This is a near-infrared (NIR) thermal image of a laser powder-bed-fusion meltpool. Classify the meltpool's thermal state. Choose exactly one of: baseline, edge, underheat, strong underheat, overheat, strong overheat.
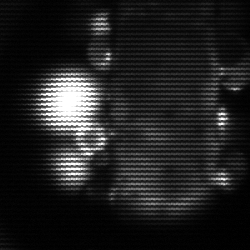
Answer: strong underheat